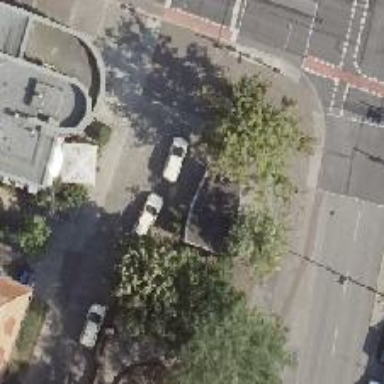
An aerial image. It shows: Taxi stand.